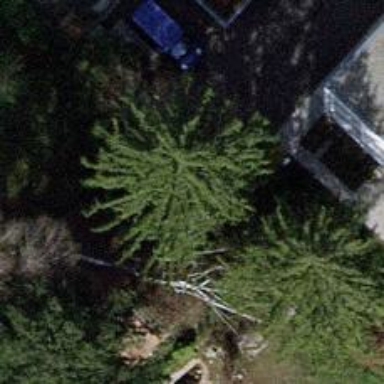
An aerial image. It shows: Evergreen tree with needle-leaved leaves.